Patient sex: M
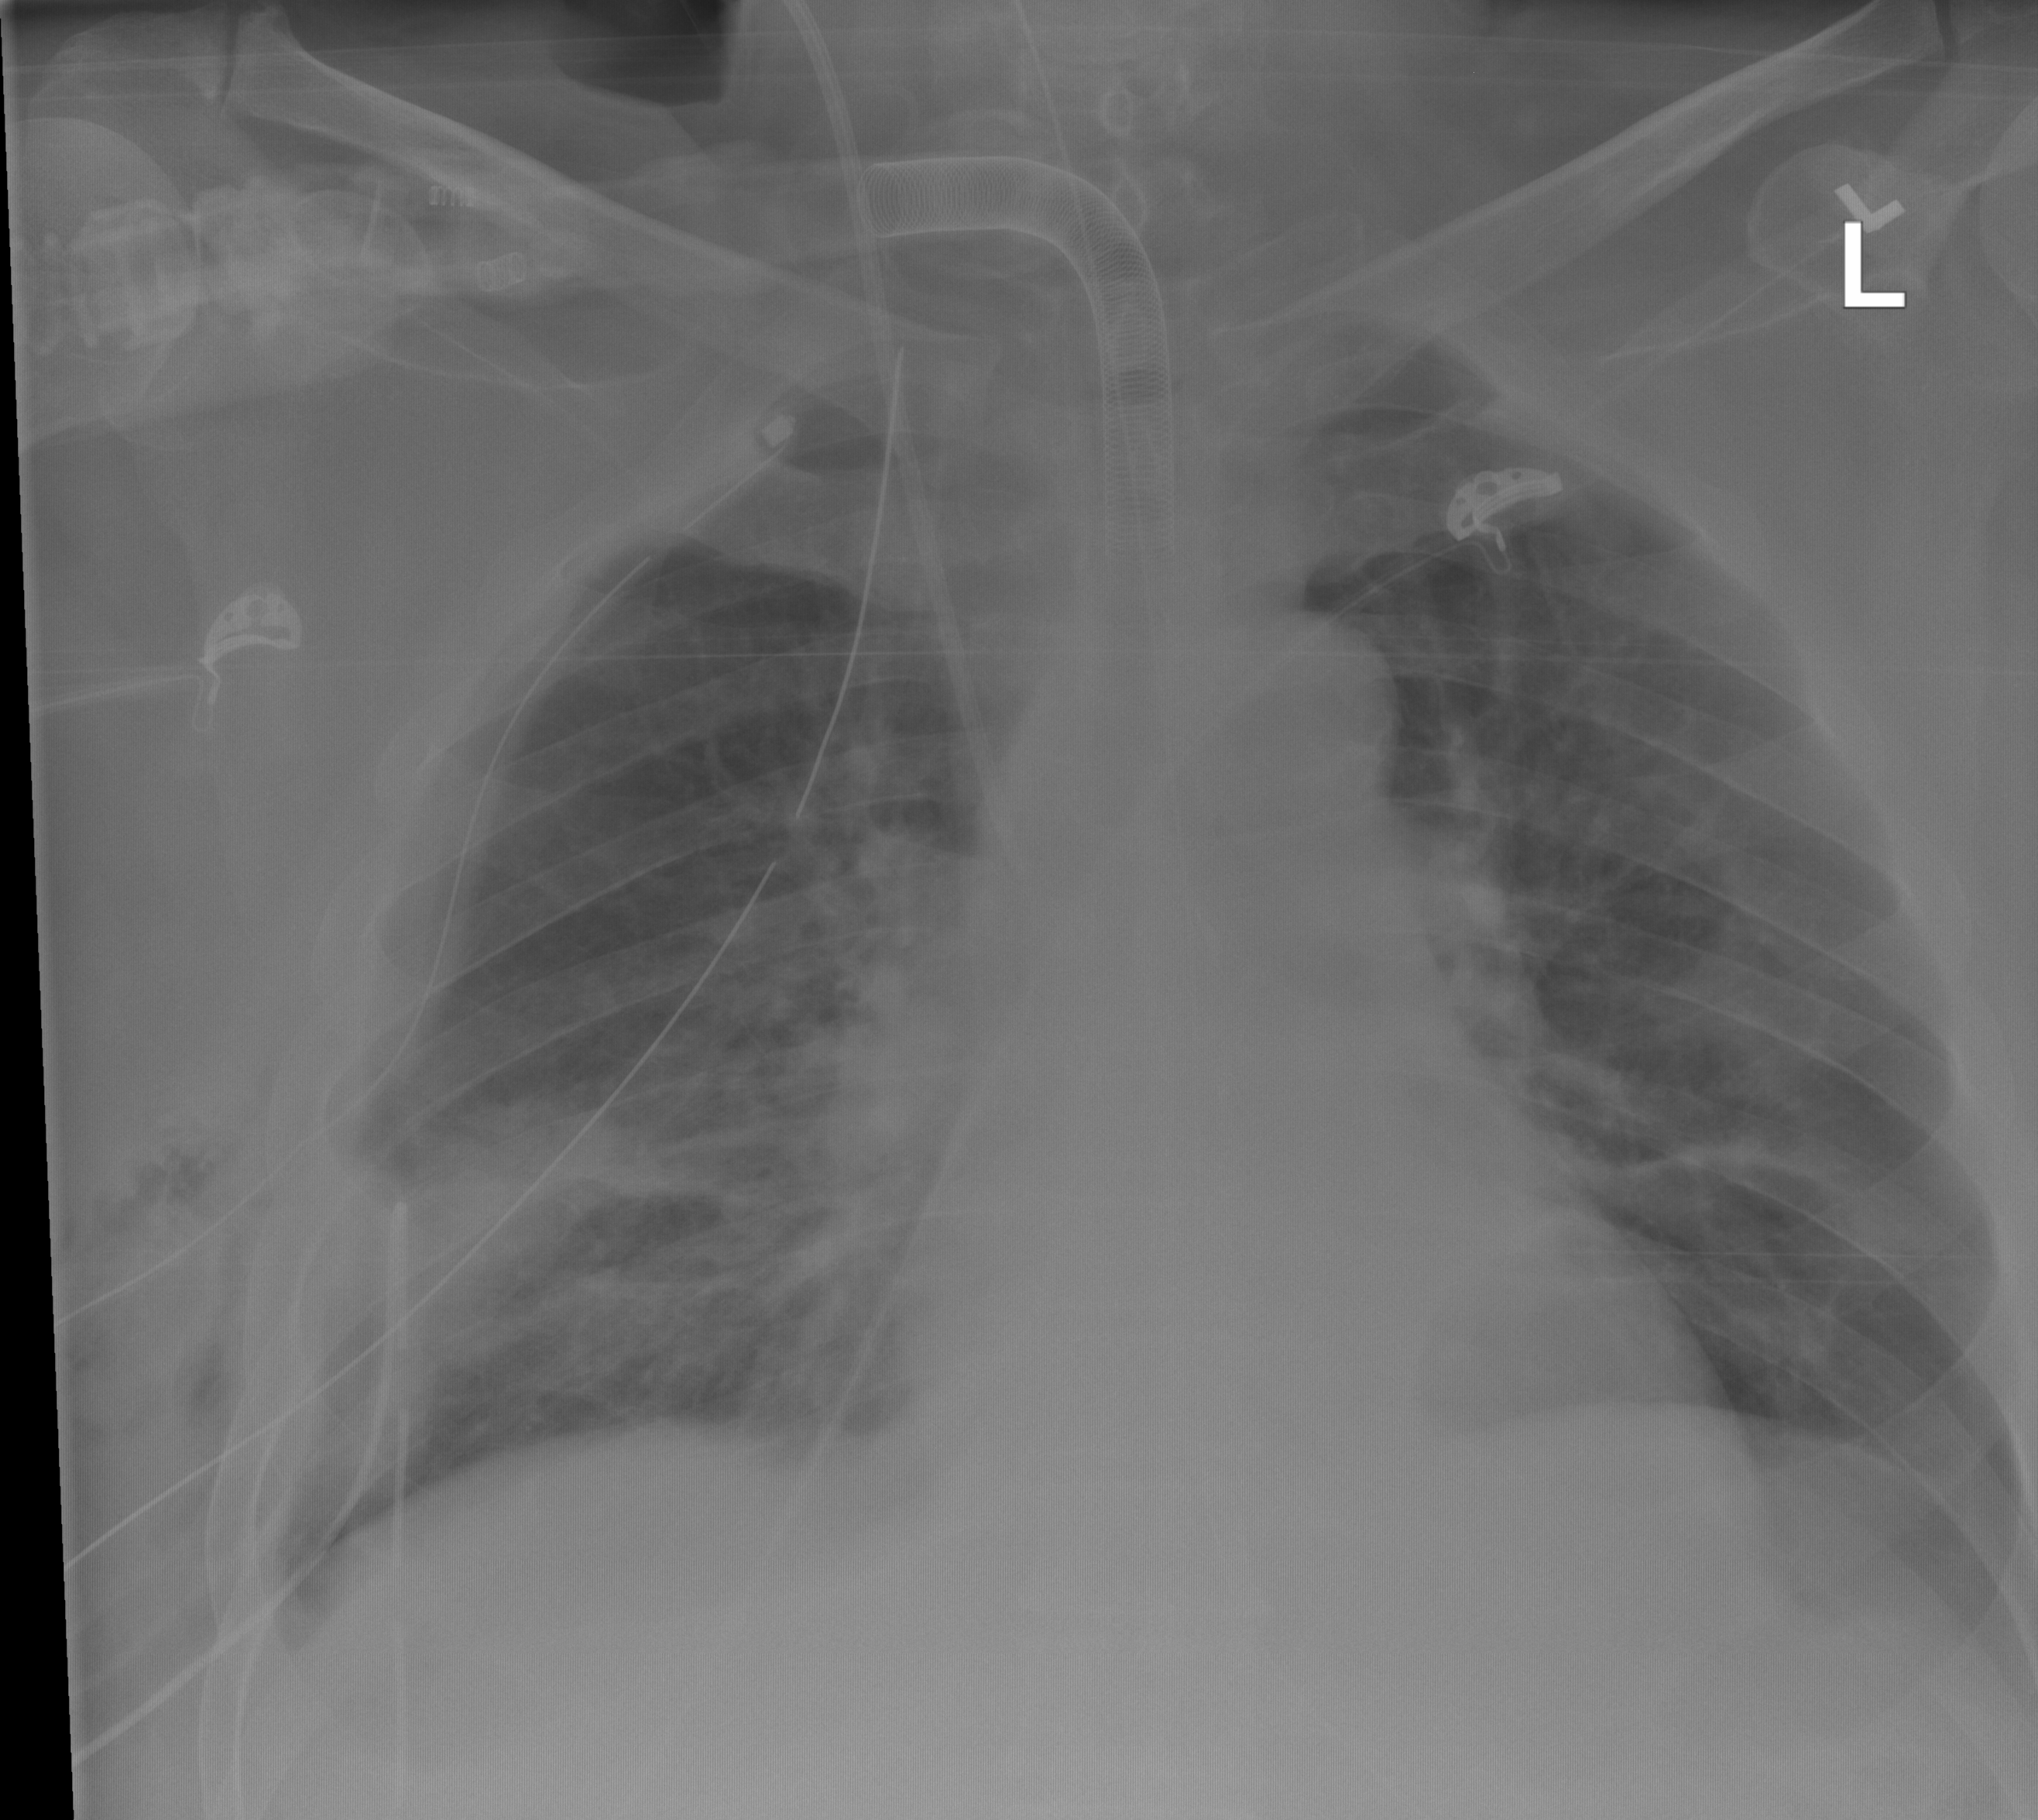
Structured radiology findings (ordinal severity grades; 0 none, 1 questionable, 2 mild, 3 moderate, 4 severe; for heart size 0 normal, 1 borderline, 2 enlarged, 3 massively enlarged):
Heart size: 0
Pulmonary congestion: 2
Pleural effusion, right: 2
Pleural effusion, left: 0
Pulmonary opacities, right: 2
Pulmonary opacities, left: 0
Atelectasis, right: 3
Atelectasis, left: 2